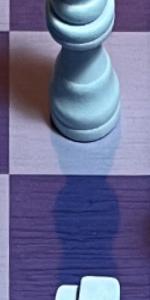
Label: Empty